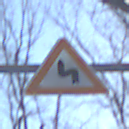
Verkehrszeichen: DoppelkurveZunaechstLinks
Umgebung: Outdoor, Nature
Tageszeit: MorningAfternoon
Wetter: Clear
Licht: Natural
Jahreszeit: Winter
Kontrast: LowContrast